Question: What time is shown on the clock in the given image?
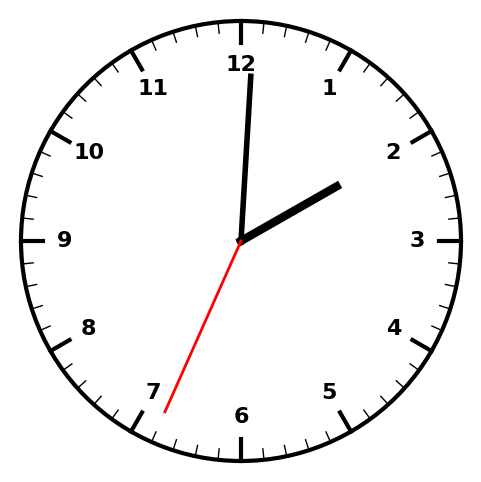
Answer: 02:00:34